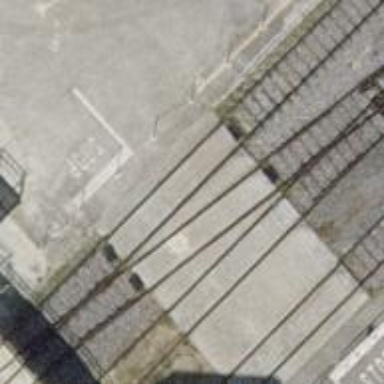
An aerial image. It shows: Railway level crossing.